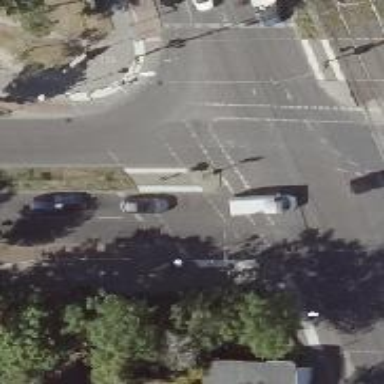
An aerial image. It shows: Tertiary road with asphalt surface and lane markings present.